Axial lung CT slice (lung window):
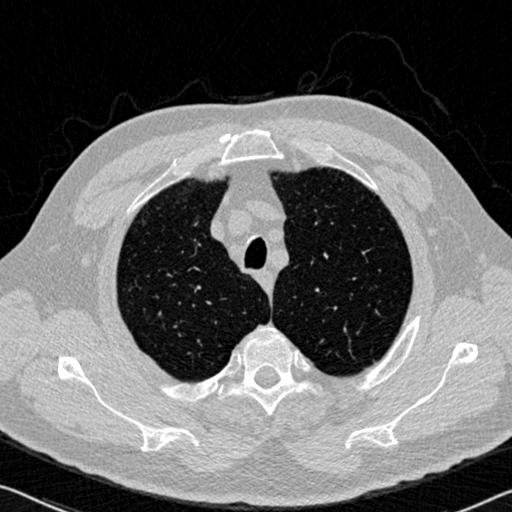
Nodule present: no